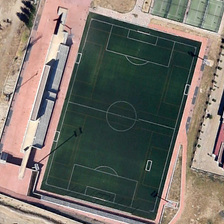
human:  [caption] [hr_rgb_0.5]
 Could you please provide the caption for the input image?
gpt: a football field is near several green trees and a building .

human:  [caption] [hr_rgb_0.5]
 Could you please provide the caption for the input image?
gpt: a football field is near several green trees and a building .

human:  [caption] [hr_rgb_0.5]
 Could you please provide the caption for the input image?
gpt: a football field is near several green trees and a building .

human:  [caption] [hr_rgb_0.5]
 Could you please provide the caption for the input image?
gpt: a football field is near several green trees and a building .

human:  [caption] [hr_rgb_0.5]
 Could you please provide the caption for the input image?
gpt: a football field is near several green trees and a building .